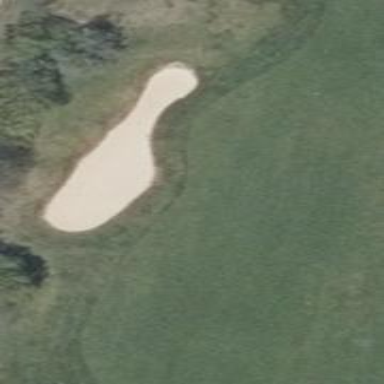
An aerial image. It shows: Sandy area is golf bunker.